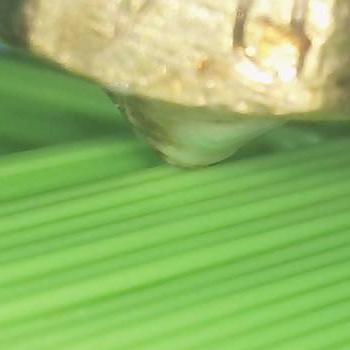
Flow rate: 112%